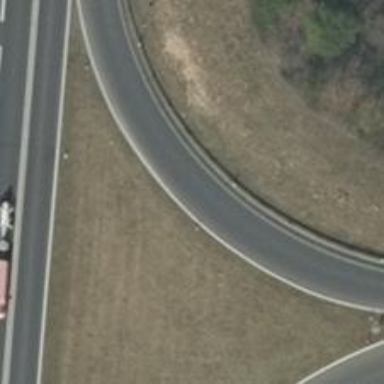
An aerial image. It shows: Asphalt trunk link road.